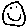
Label: smiley face